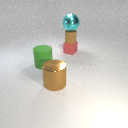
small red rubber cube behind large green rubber cylinder